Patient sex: M
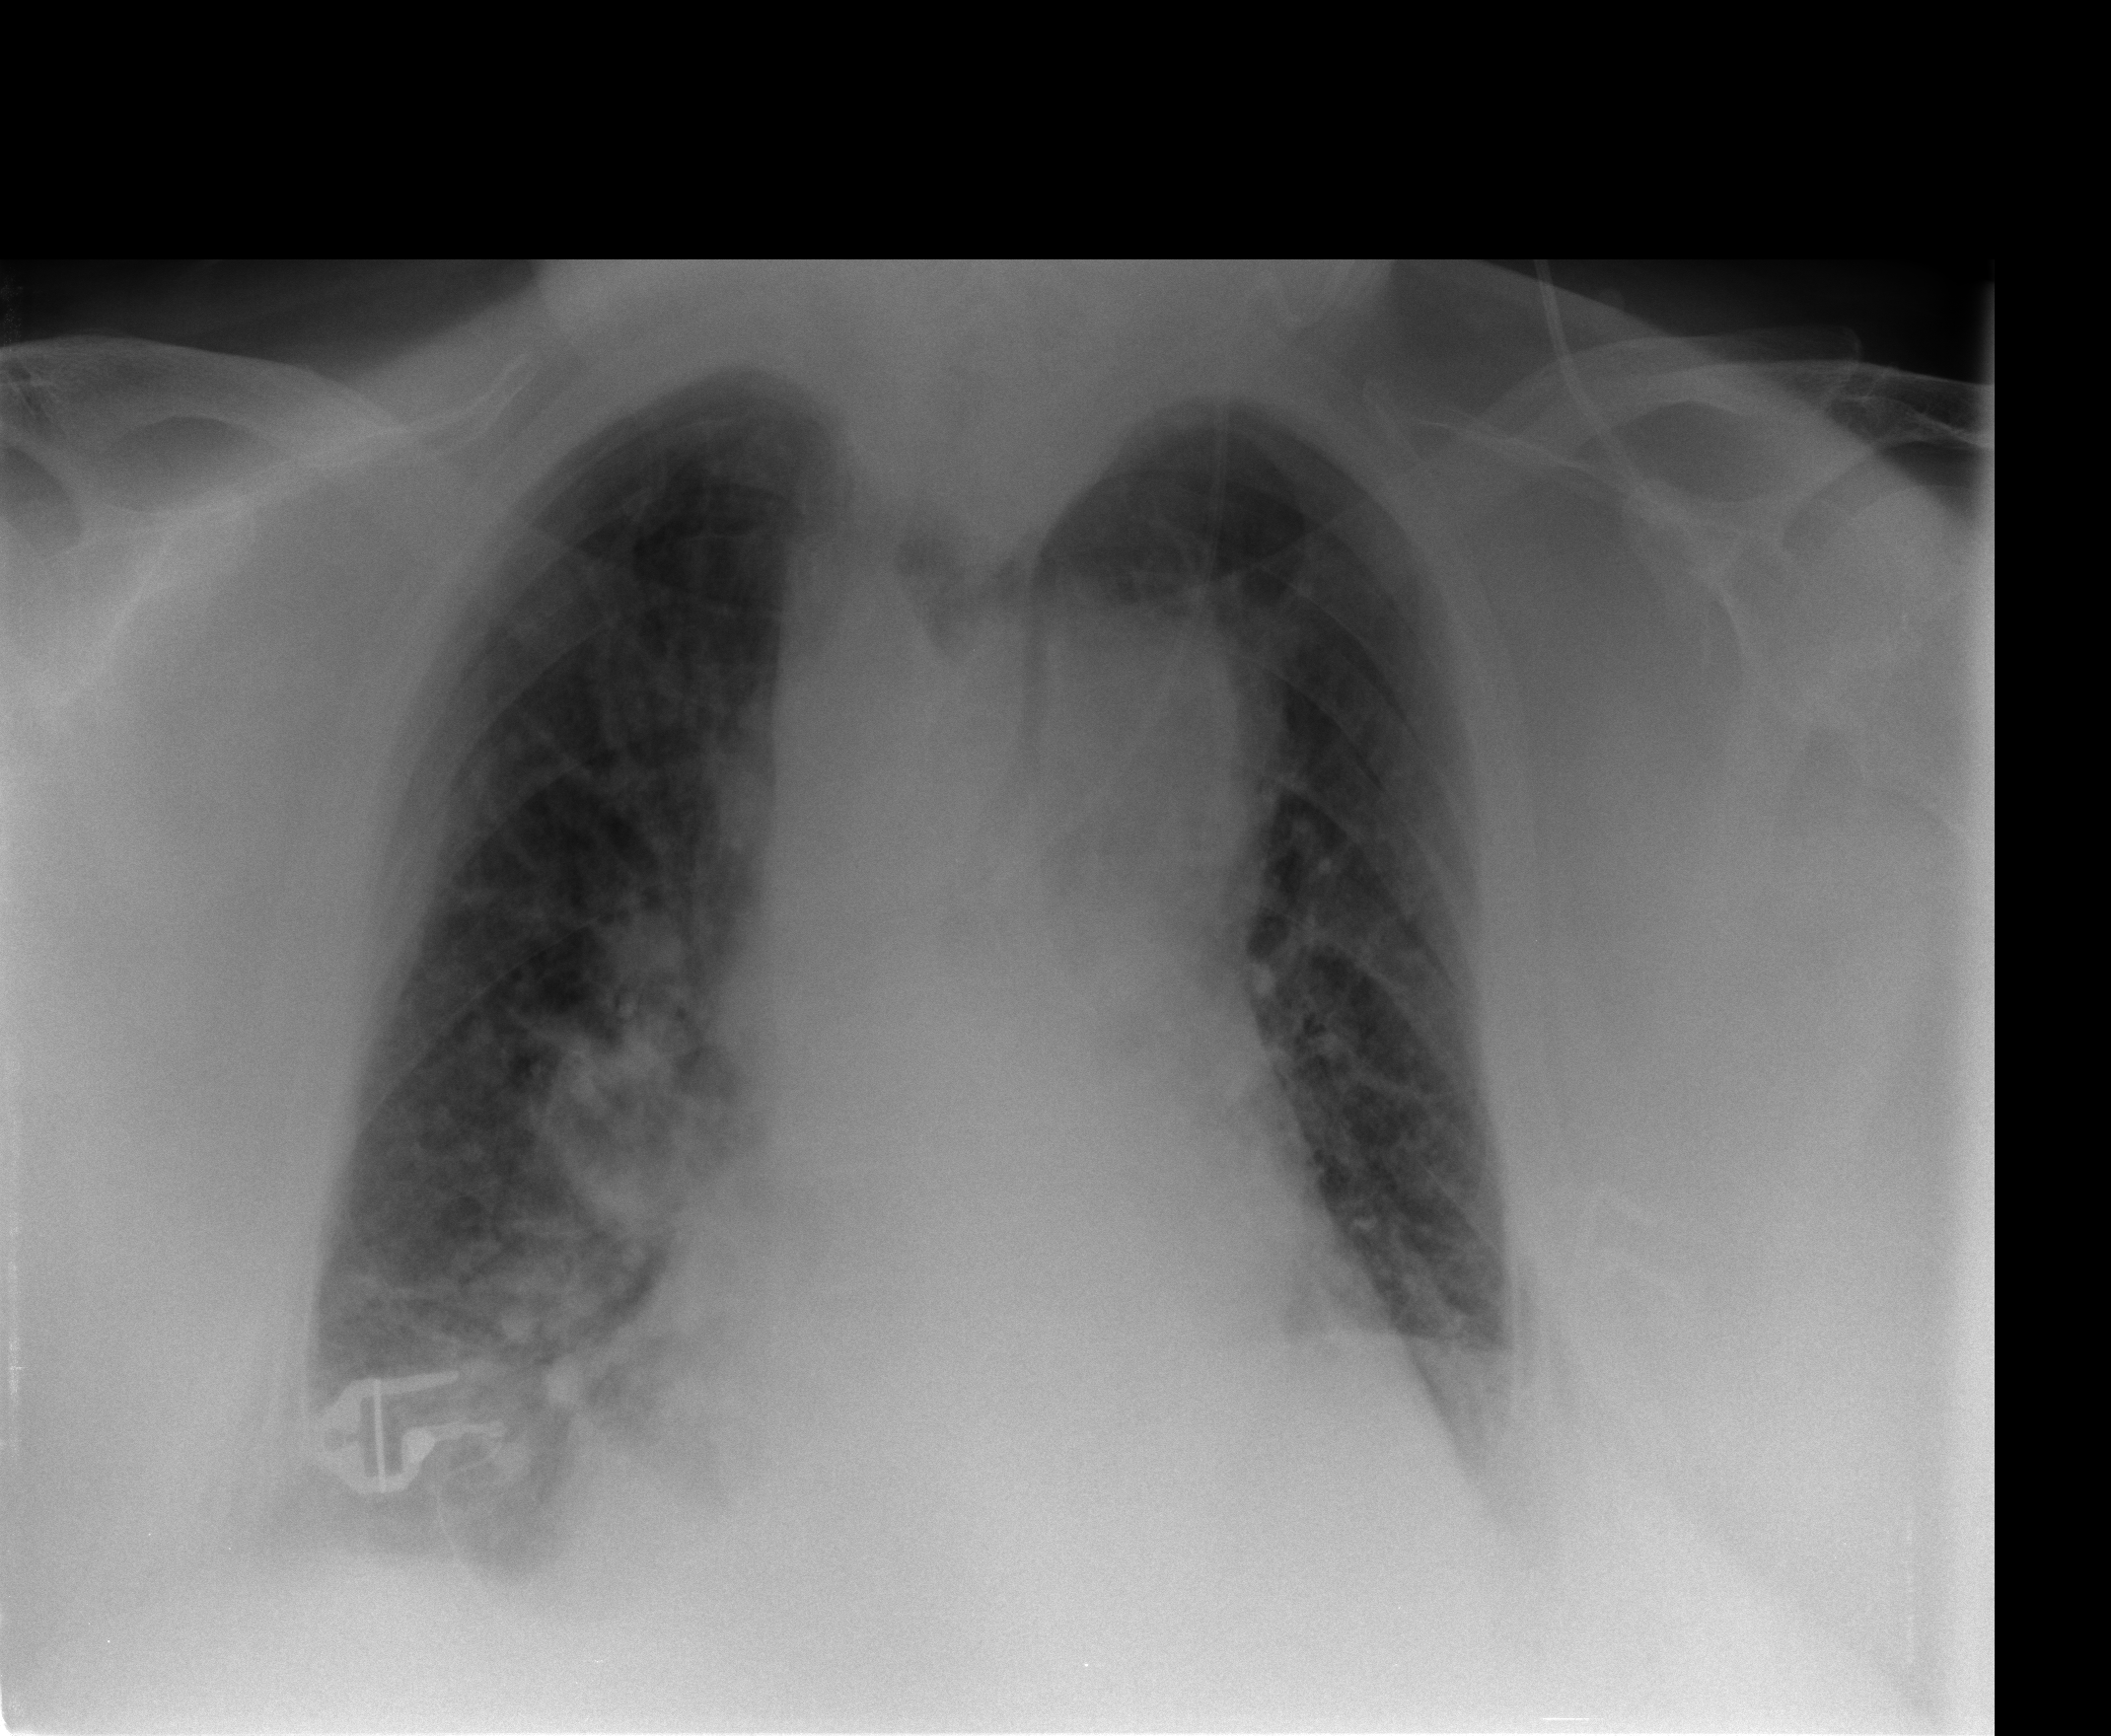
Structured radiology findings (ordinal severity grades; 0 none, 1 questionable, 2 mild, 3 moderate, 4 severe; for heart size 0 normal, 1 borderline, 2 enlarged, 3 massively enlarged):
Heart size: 2
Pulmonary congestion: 3
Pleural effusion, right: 2
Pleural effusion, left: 0
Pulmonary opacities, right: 0
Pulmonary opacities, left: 0
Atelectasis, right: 2
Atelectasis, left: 0